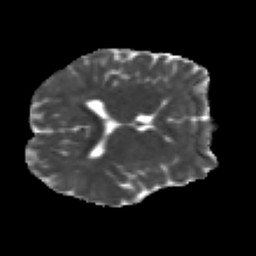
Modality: MD
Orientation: axial
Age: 18
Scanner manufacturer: siemens
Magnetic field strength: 3 T
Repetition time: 2.2 s
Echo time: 0.084 s